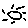
Label: sun